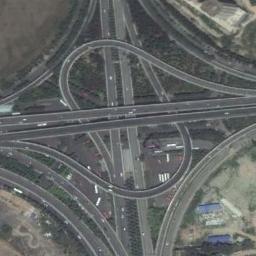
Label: overpass